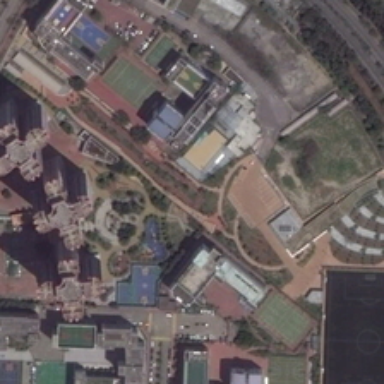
Many buildings and green trees are in a school .